Here is the wavelet time-frequency representation (scalogram) of a rolling-element bearing's vibration measurement. Based on the visible evidence, which condition applies: normal, inner_race, outer_race, ball?
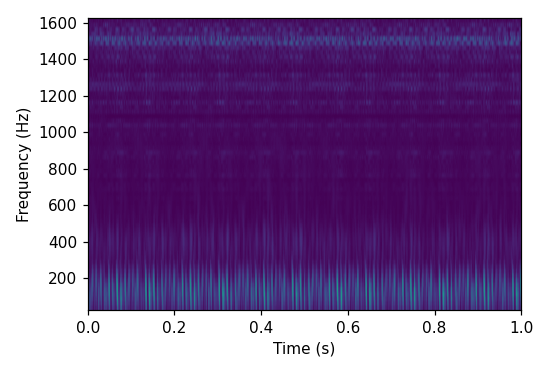
Answer: outer_race